This grayscale texture is a bearing vibration snapshot reshaped row-by-row into a square image. Determine the bearing's health state. Answer with exactly one of: normal, inner_race, outer_race, ball.
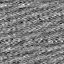
Answer: normal